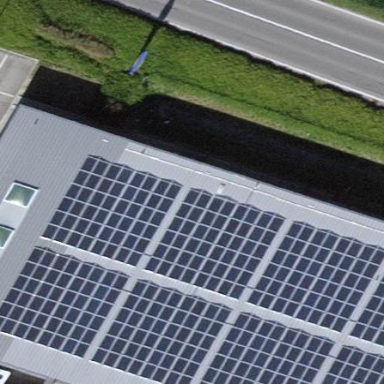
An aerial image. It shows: Solar photovoltaic panel generating electricity through small installation.